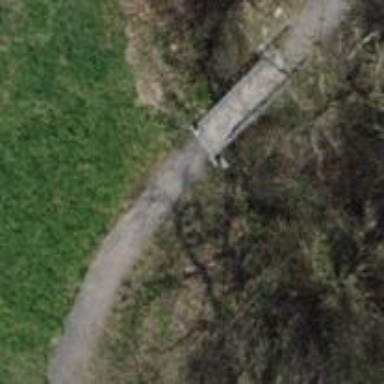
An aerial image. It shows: Gravel path on bridge with grade2 tracktype.